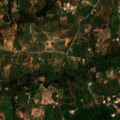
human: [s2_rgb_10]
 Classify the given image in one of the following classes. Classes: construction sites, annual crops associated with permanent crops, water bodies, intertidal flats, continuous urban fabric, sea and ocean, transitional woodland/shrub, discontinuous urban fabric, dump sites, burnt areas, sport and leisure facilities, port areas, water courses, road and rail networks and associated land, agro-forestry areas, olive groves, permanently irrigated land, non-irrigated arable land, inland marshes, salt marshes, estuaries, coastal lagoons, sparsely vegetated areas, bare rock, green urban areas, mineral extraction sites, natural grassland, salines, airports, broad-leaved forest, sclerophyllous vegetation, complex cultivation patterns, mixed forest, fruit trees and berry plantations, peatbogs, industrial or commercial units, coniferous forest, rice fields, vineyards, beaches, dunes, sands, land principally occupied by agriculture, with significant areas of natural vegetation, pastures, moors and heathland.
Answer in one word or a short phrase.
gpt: annual crops associated with permanent crops, land principally occupied by agriculture, with significant areas of natural vegetation